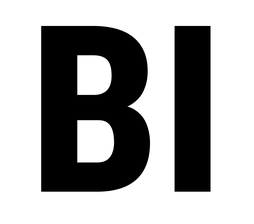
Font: Roboto_Condensed_ExtraBold